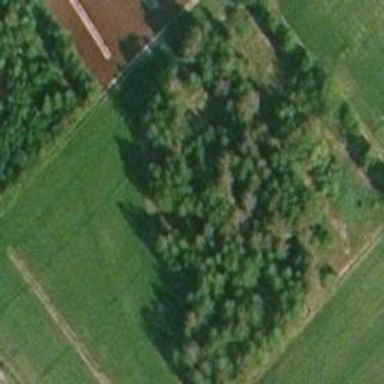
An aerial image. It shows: Mixed leaf-type forest area.